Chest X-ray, AP view. Patient: 59 years old, sex M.
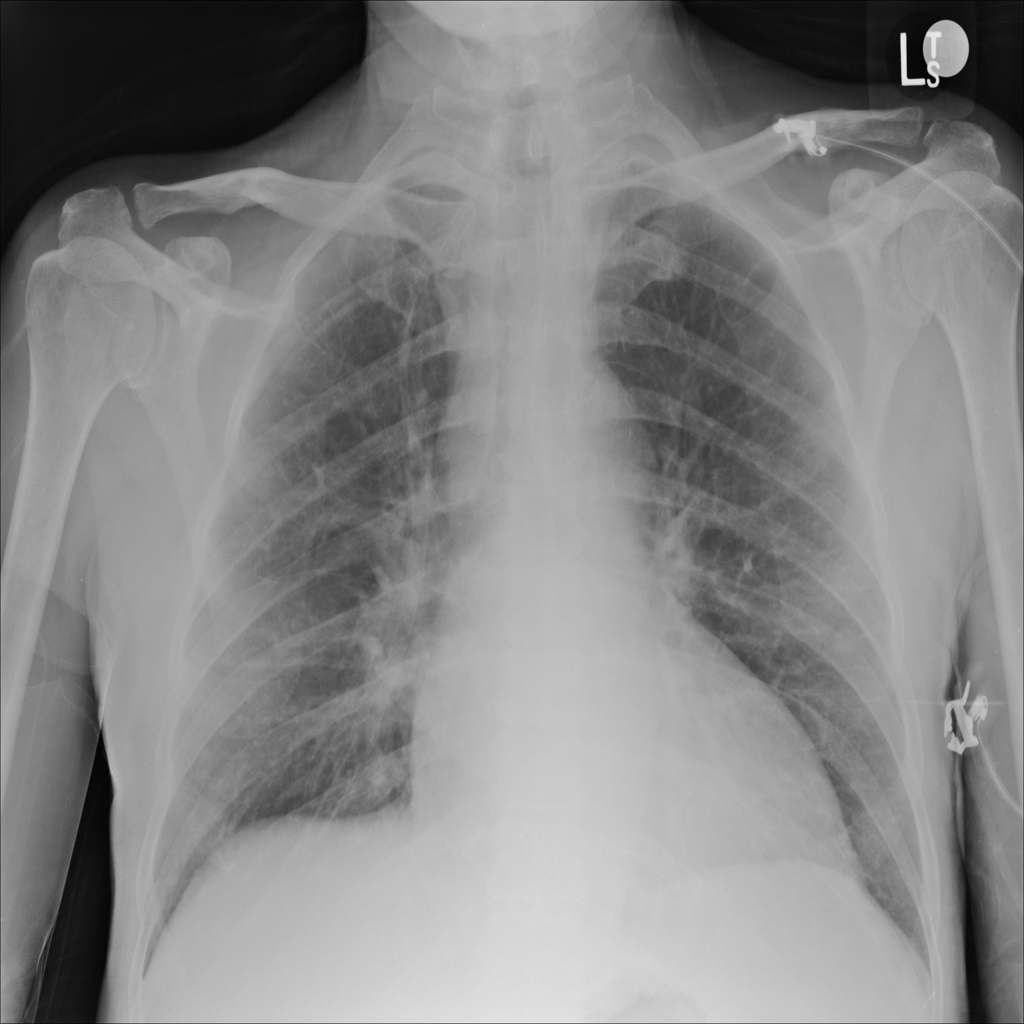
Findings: No Finding